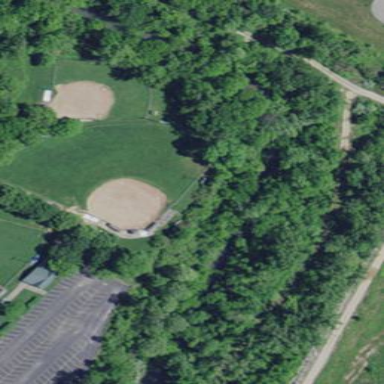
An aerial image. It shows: Baseball pitch for leisure land activities.